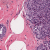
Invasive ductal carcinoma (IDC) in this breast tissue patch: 0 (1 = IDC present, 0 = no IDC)